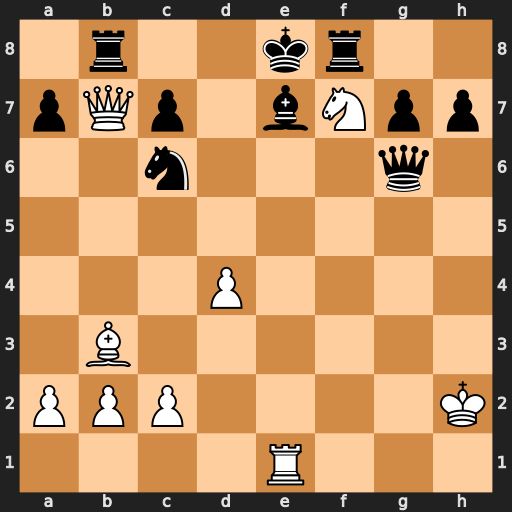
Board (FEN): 1r2kr2/pQp1bNpp/2n3q1/8/3P4/1B6/PPP4K/4R3
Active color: w
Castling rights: -
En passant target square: -
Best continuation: Rxe7+ Kxe7 Qxc7+